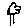
Label: tree